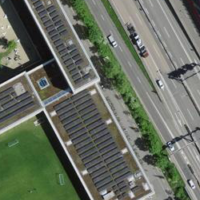
EUNIS habitat code: 57
Species observed at this site:
Chamaenerion angustifolium
Galium album
Medicago lupulina
Chaenorhinum minus
Salix caprea
Trifolium pratense
Trifolium repens
Plantago lanceolata
Polygonum aviculare
Veronica persica
Poa annua
Daucus carota
Senecio vulgaris
Sonchus asper
Achillea millefolium